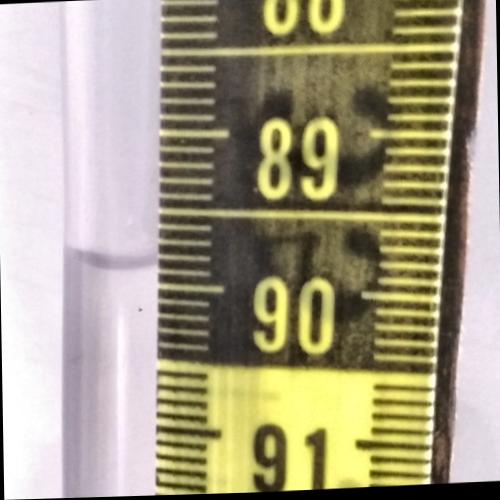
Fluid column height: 89.9 cm